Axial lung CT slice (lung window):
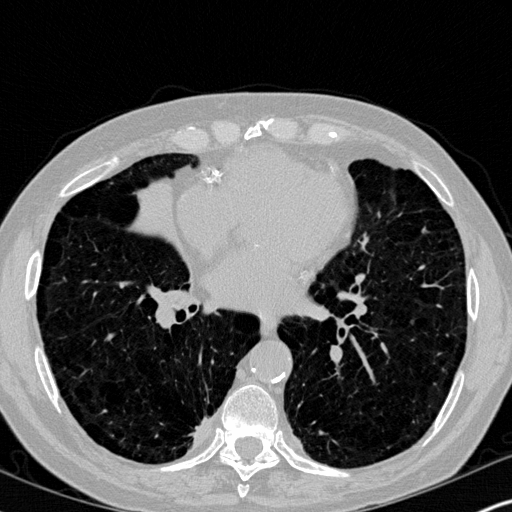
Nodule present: no